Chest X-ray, AP view. Patient: 31 years old, sex M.
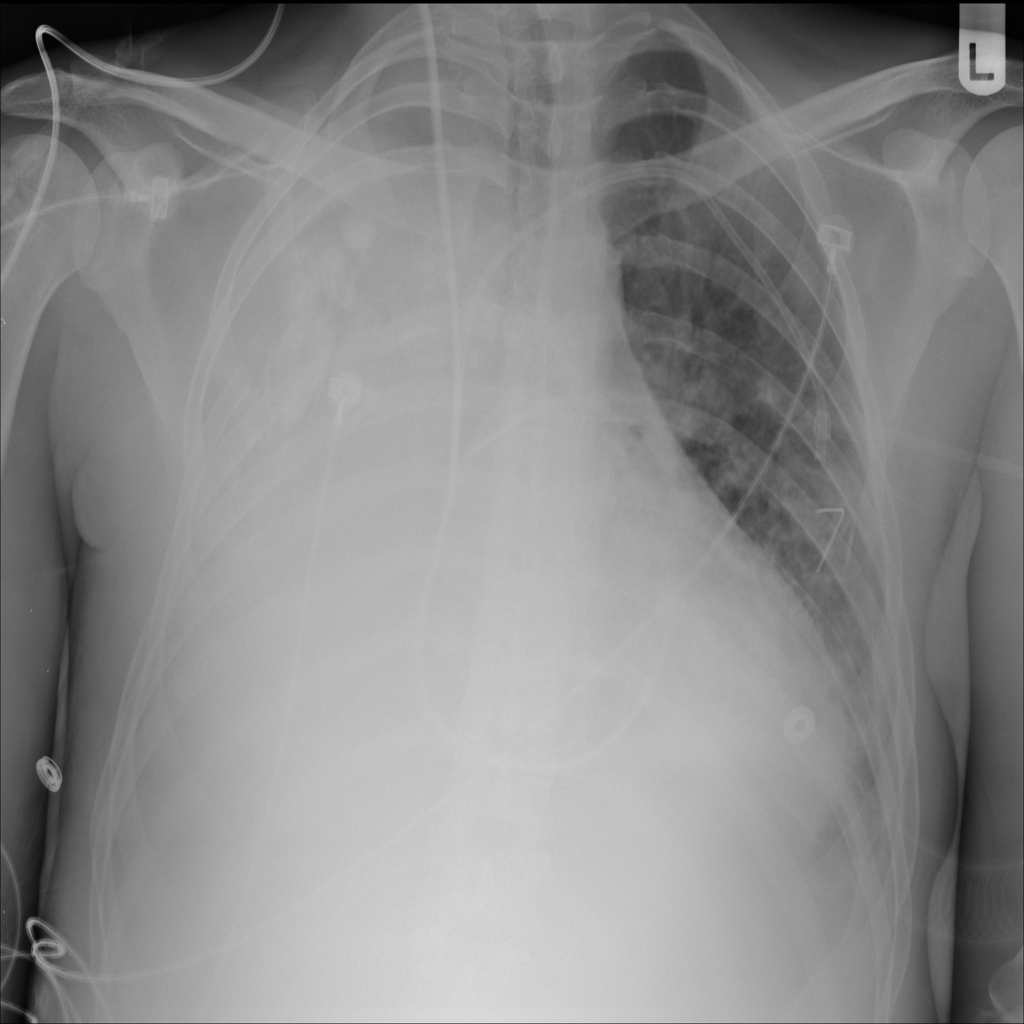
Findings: No Finding